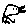
Label: bird